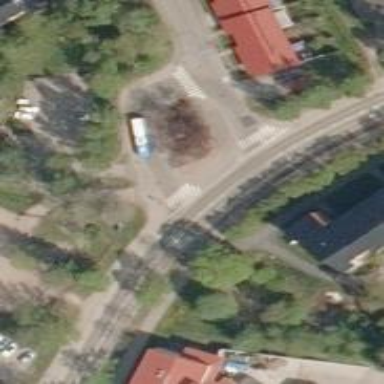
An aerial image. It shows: Uncontrolled crossing on the road.